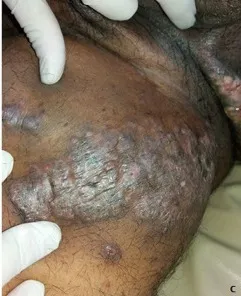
Close-up view of the verrucous lesion on groin area.
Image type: medical_photograph (other_medical_photograph)